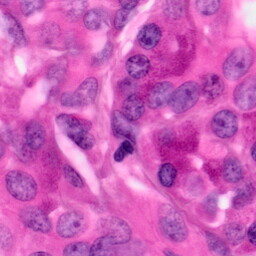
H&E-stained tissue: Pancreatic